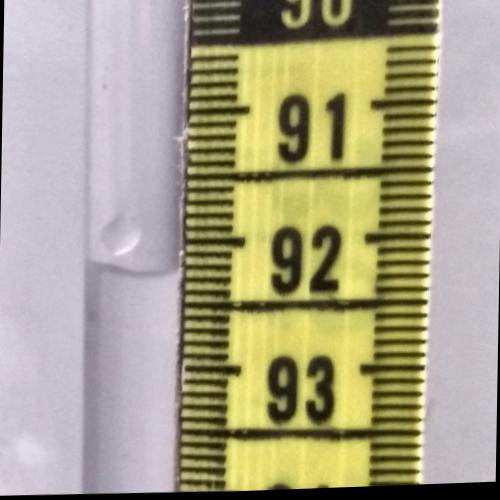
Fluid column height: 92.2 cm